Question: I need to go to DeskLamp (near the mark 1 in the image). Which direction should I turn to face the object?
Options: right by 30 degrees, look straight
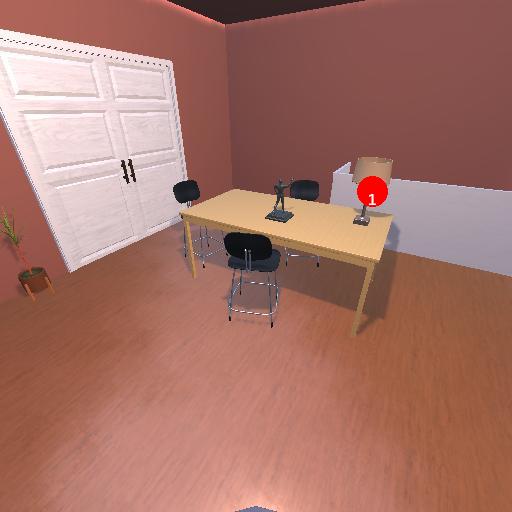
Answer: right by 30 degrees